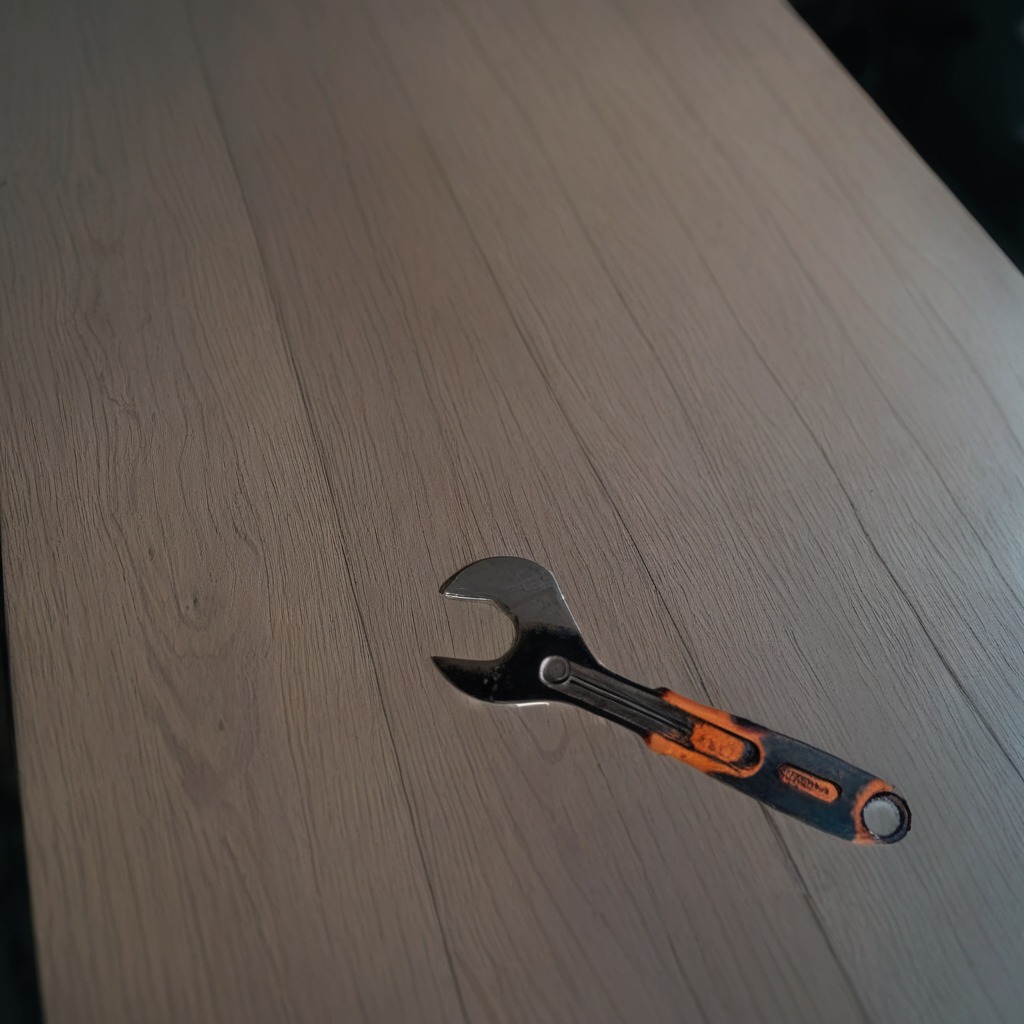
An wrench is lying on the old table.